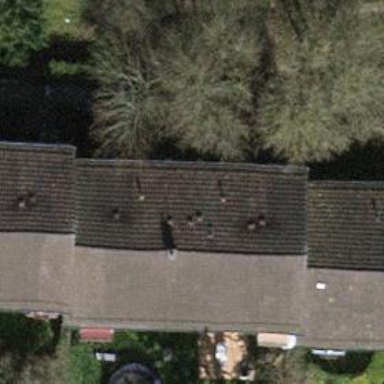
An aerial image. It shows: Building with tiled roof.